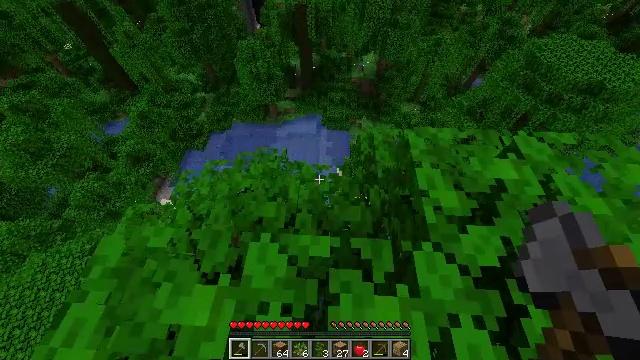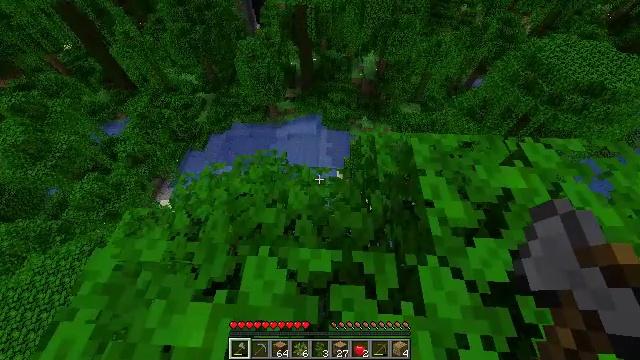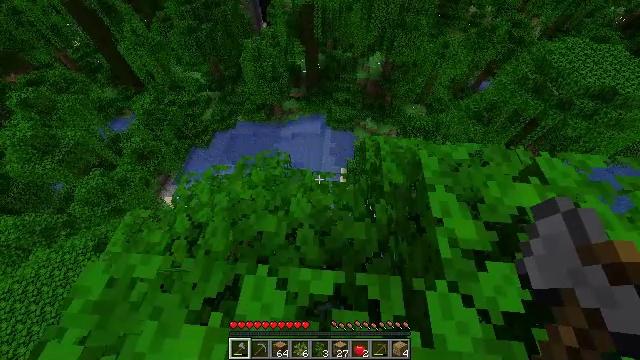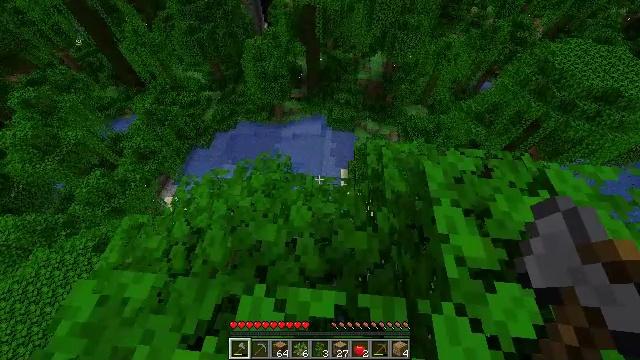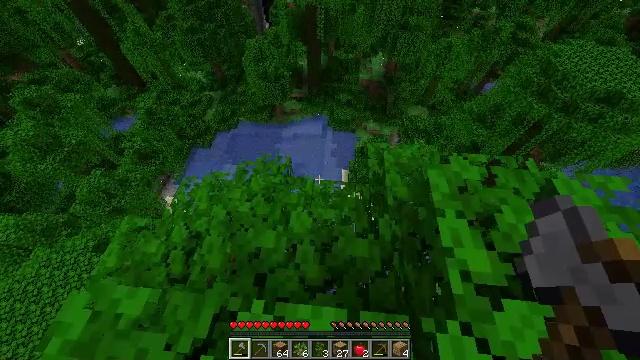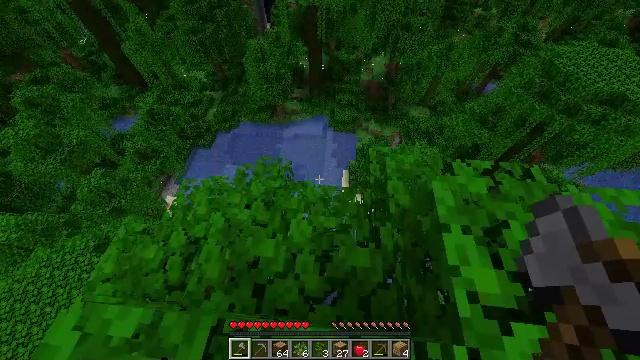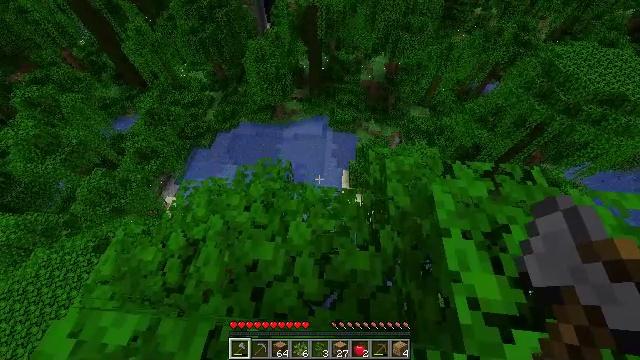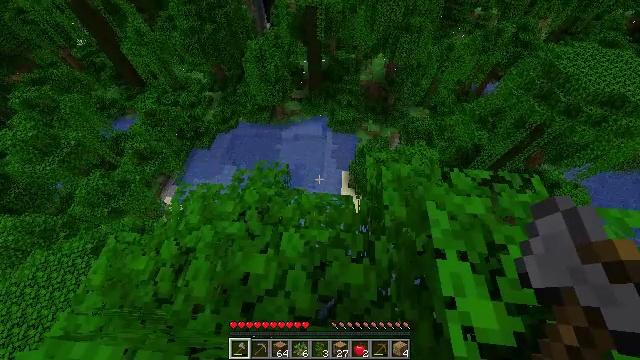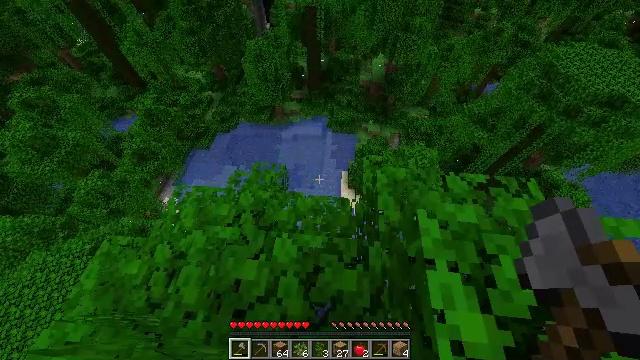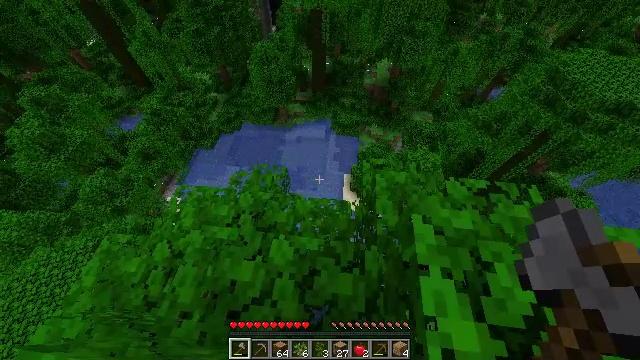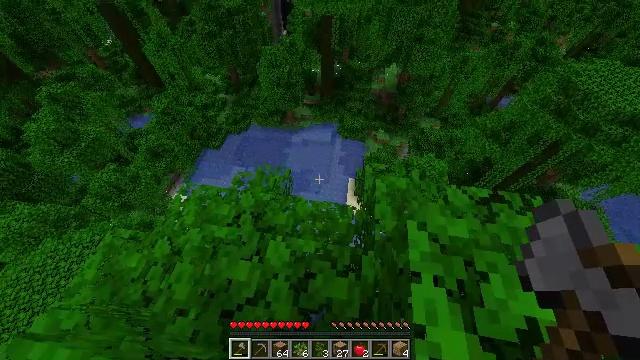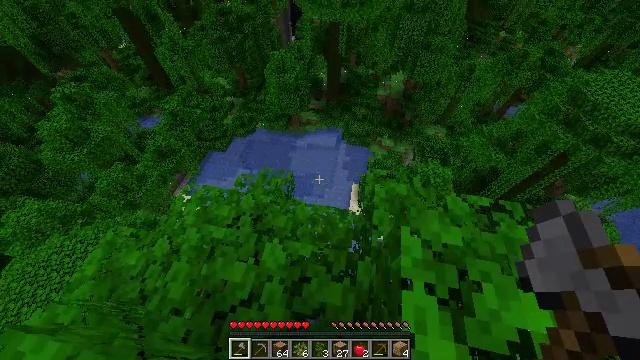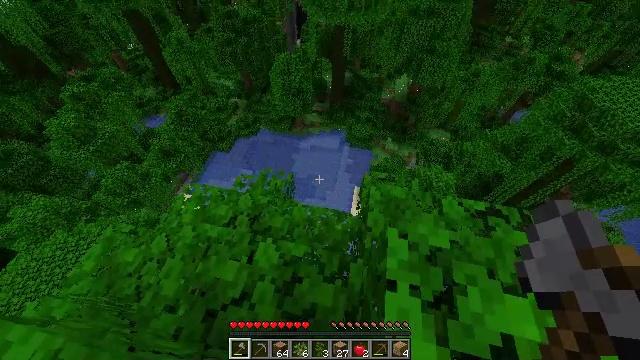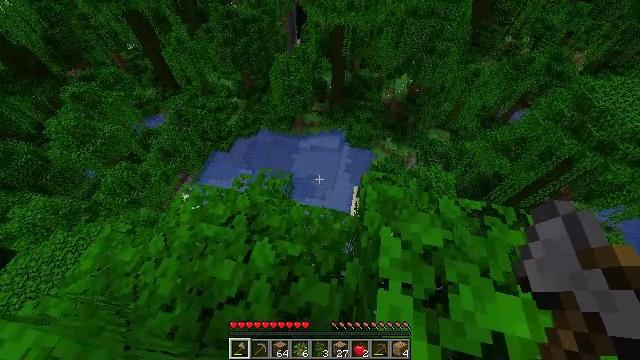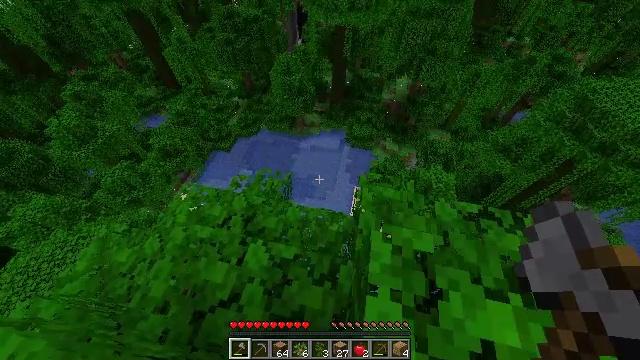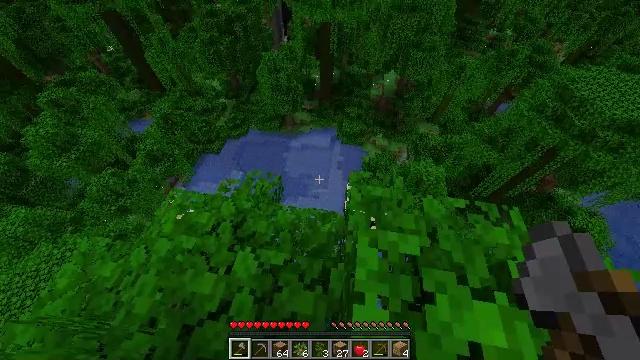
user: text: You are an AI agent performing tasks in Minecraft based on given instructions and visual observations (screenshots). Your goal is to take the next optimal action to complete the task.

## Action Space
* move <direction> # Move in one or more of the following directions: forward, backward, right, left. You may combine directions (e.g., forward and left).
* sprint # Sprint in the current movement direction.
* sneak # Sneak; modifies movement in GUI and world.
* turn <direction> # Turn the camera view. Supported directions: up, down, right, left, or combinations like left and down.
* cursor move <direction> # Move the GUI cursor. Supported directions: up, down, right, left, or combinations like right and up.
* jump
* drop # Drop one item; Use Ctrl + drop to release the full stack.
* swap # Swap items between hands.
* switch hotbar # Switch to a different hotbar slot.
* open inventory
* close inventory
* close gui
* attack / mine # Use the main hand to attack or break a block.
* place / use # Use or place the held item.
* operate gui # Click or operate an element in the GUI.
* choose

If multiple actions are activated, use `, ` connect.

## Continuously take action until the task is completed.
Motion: motion action
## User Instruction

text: Break the jungle log to gather wood.
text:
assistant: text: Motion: move forward, sneak
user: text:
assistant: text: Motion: move forward, sneak, turn left
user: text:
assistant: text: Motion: move forward, sneak
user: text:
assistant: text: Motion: move forward, sneak
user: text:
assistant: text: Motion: move forward, sneak
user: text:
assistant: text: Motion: move forward and move right, sneak
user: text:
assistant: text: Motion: move forward and move right, sneak
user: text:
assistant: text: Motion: move forward and move right, sneak
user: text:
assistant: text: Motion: move forward and move right, sneak, turn left
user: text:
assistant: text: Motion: move forward and move right, sneak, turn left
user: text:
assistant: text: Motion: move forward and move right, sneak, turn left and up
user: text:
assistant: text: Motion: move forward and move right, sneak, turn left
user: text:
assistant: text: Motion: move forward and move right, sneak
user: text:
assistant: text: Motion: move forward and move right, sneak
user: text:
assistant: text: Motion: move forward and move right, sneak, turn right, attack / mine
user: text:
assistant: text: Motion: move forward and move right, sneak, attack / mine
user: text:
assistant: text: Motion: move forward and move right, sneak, turn up, attack / mine
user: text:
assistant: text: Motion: move forward and move right, sneak, turn right and up
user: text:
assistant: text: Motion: move forward, sneak, turn up
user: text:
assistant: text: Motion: sneak, turn up
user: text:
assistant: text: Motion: move back, sneak, turn up
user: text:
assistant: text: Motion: move back, sneak, turn up
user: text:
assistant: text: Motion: move back, sneak
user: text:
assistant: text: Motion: move back, sneak
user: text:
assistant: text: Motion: move back, sneak
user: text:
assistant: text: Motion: move back, sneak, turn left
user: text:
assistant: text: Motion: move back, sneak, turn left and down
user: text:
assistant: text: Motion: move back, sneak, turn left and down
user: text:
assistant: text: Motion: move back, sneak, turn down
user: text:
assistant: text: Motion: turn down